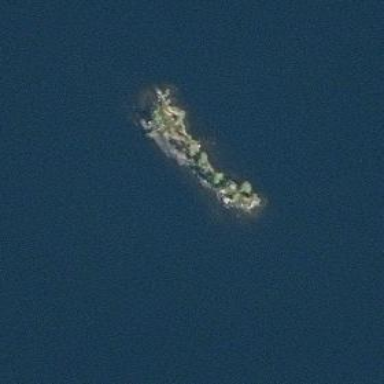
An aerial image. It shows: Island.